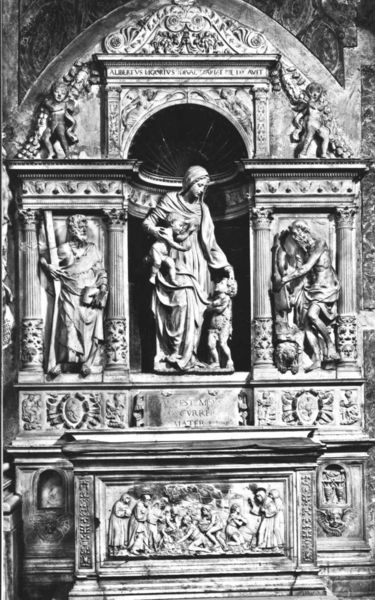
Titel: Marienaltar (Altar Ligorio)
Künstler: Giovanni da Nola
Standort: Neapel, S. Anna dei Lombardi (EU - I - Kampanien)
Schlagwörter: weiß, menschen, frau, grau, männer, schwarz, säule, säulen, tuch, ornament, architektur, barock, johannes, stein, kirche, figur, kind, mutter, renaissance, kinder, engel, putto, skulptur, statue, relief, bogen, zwei, figuren, kuppel, plastik, foto, nische, schwarzweiß, altar, kapitelle, rom, kapitell, voluten, christus, grab, jesus, apsis, heiliger, volute, heilige, putten, maria, putti, grabmal, michelangelo, epitaph, mensa, predella, schriftband, muttergottes, hl. andreas, altarplatte